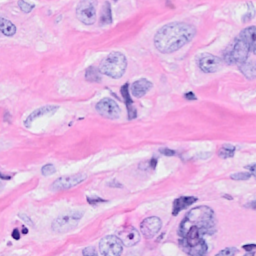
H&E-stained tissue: Breast